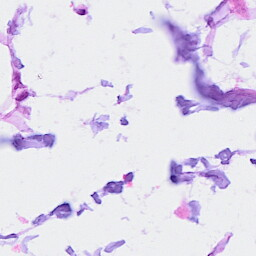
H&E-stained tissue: Breast